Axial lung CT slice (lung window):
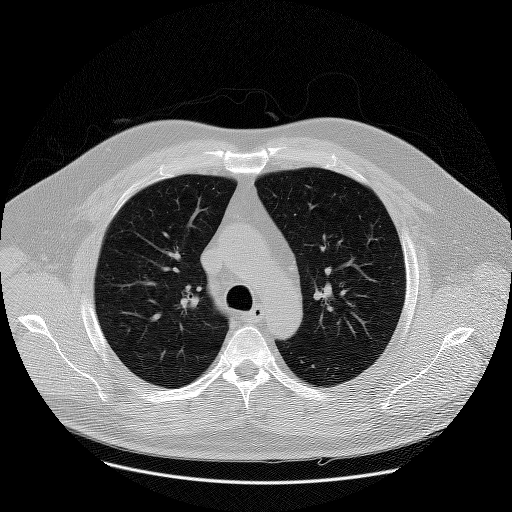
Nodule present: no